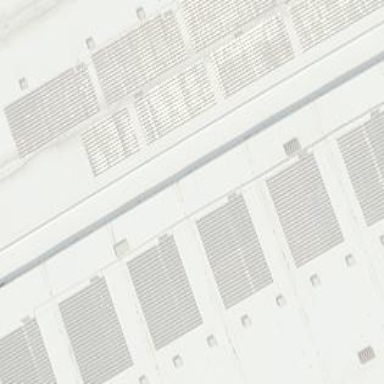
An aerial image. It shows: Solar power generator using photovoltaic panels.